Question: I have a form in my code, but it's off to the left side of the page. I don't know how to align it.
'''
<form method="post" action="#">
<div class="5grid">
<div class="row">
<div class="6u">
<input type="text" name="name" id="name" placeholder="Name">
</div>
<div class="6u">
<input type="text" name="email" id="email" placeholder="Email">
</div>
</div>
<div class="row">
<div class="12u">
<input type="text" name="subject" id="subject" placeholder="Subject">
</div>
</div>
<div class="row">
<div class="12u">
<textarea name="message" id="message" placeholder="Message"></textarea>
</div>
</div>
<div class="row">
<div class="12u">
<input type="submit" class="button" value="Send Message">
<input type="reset" class="button button-alt" value="Clear Form">
</div>
</div>
</div>
</form>
'''
And it looks like this :

Any help appreciated.
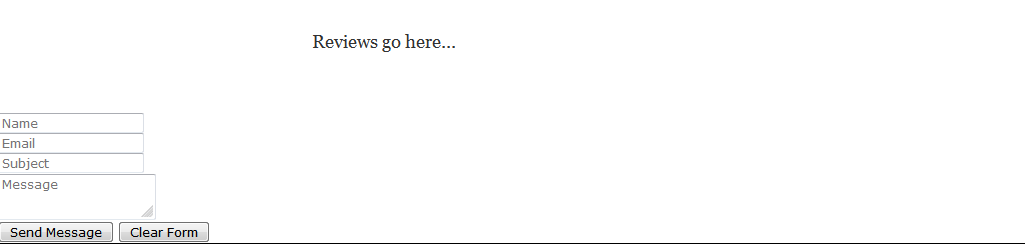
Answer: If you just want it horizontally centered, put your form inside a width-limited div parent, and a doc-wide div grandparent with centered content:
'''
<div style="text-align: center">
<div style="width: 400px; text-align: left;">
<form ...
...
</form>
</div>
</div>
'''